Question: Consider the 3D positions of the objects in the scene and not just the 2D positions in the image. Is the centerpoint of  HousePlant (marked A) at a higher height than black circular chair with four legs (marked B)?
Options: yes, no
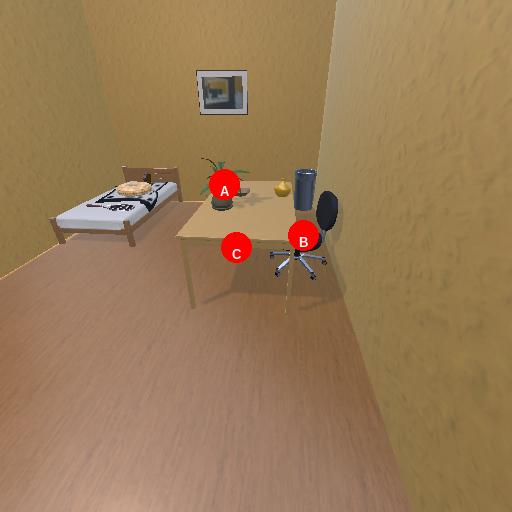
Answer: yes